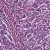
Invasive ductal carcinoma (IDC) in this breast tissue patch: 1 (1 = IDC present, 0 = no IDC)